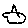
Label: bird